Question: I am looking to achieve something like this, represented in the image:

Basically it's a list, but with two columns. The first column's rows are just labels or textfields, and the second column is filled with JComboBox.
Is there already something like this built in to java?
Thanks a lot in advance!
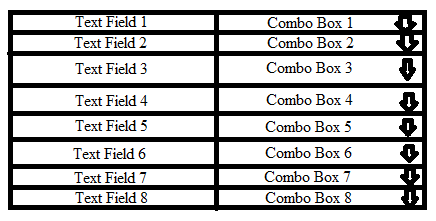
Answer: Yes, see <URL>